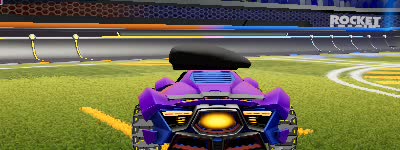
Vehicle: werewolf